Question: If you want to try these new functions ('pivot_wide' and 'pivot long'), you need to install the development version of 'tidyr':
'devtools::install_github("tidyverse/tidyr")'.
But I have not managed to achieved it. I install a list of libraries except one, ( 'vctrs') and I don't know if that's the problem.
When I run the next code:
'''
mtcars_wide1 <- mtcars %>%
pivot_wide(names_from = "am",
values_from = "mpg")
'''
R couldn't find the function.

Can you recommend me something?
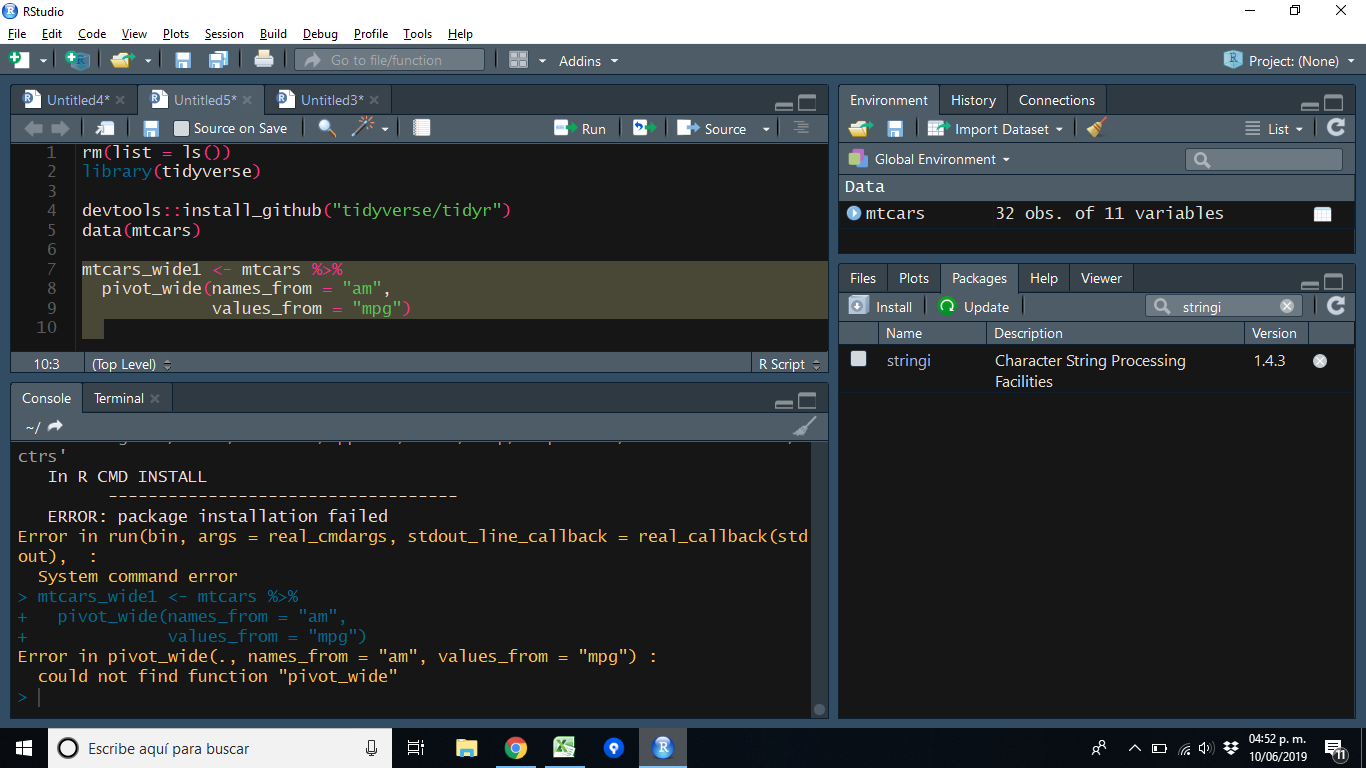
Answer: You probably don't have the installed - the latest is currently 3.6.1.
'''
R.version
'''
I had the same problem as you, but I <URL> R, reinstalled the dev version of the tidyverse
'''
install.packages("devtools")
devtools::install_github("hadley/tidyverse")
'''
...and all was good. Hope it works for you too!